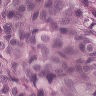
Metastatic tissue present: yes